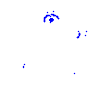
Particle: proton